Question: I have 36 data points I want to assign to 6X6 grid as per the attached image.
Is there a way to tell Excel to take the point from the column to its location on the grid?

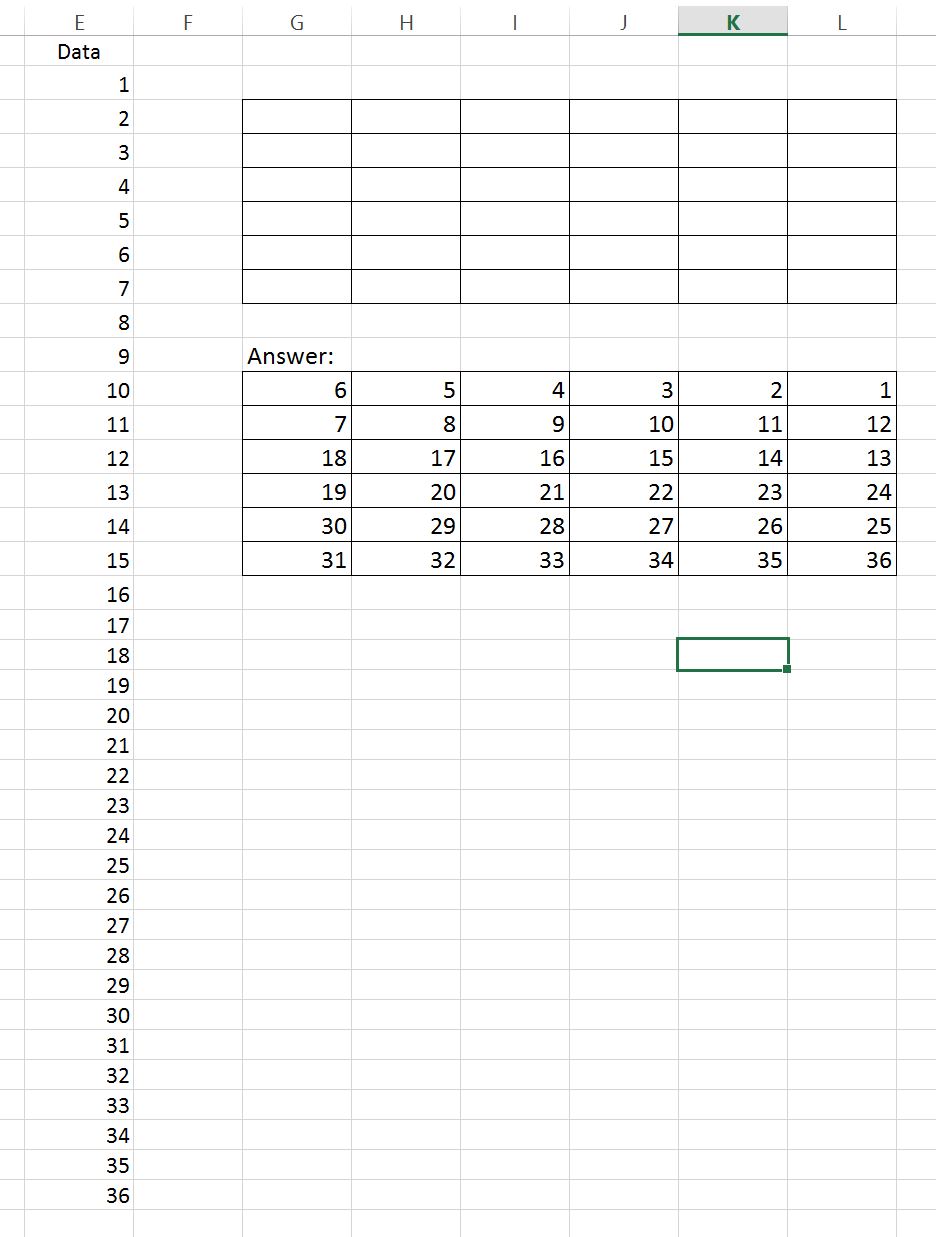
Answer: Try this standard formula in G3.
'''
=INDEX($E$2:$E$37, ABS(ISODD(ROW(1:1))*7-COLUMN(A:A))+(ROW(1:1)-1)*6)
'''
Fill right and down.
<URL>